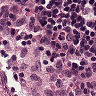
Metastatic tissue present: no